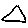
Label: triangle